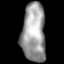
Tissue: lung
Cell type: T cells
Senescence score: 0.1933
Nuclear area (px): 1366
Mean DAPI intensity: 157.658